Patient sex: F
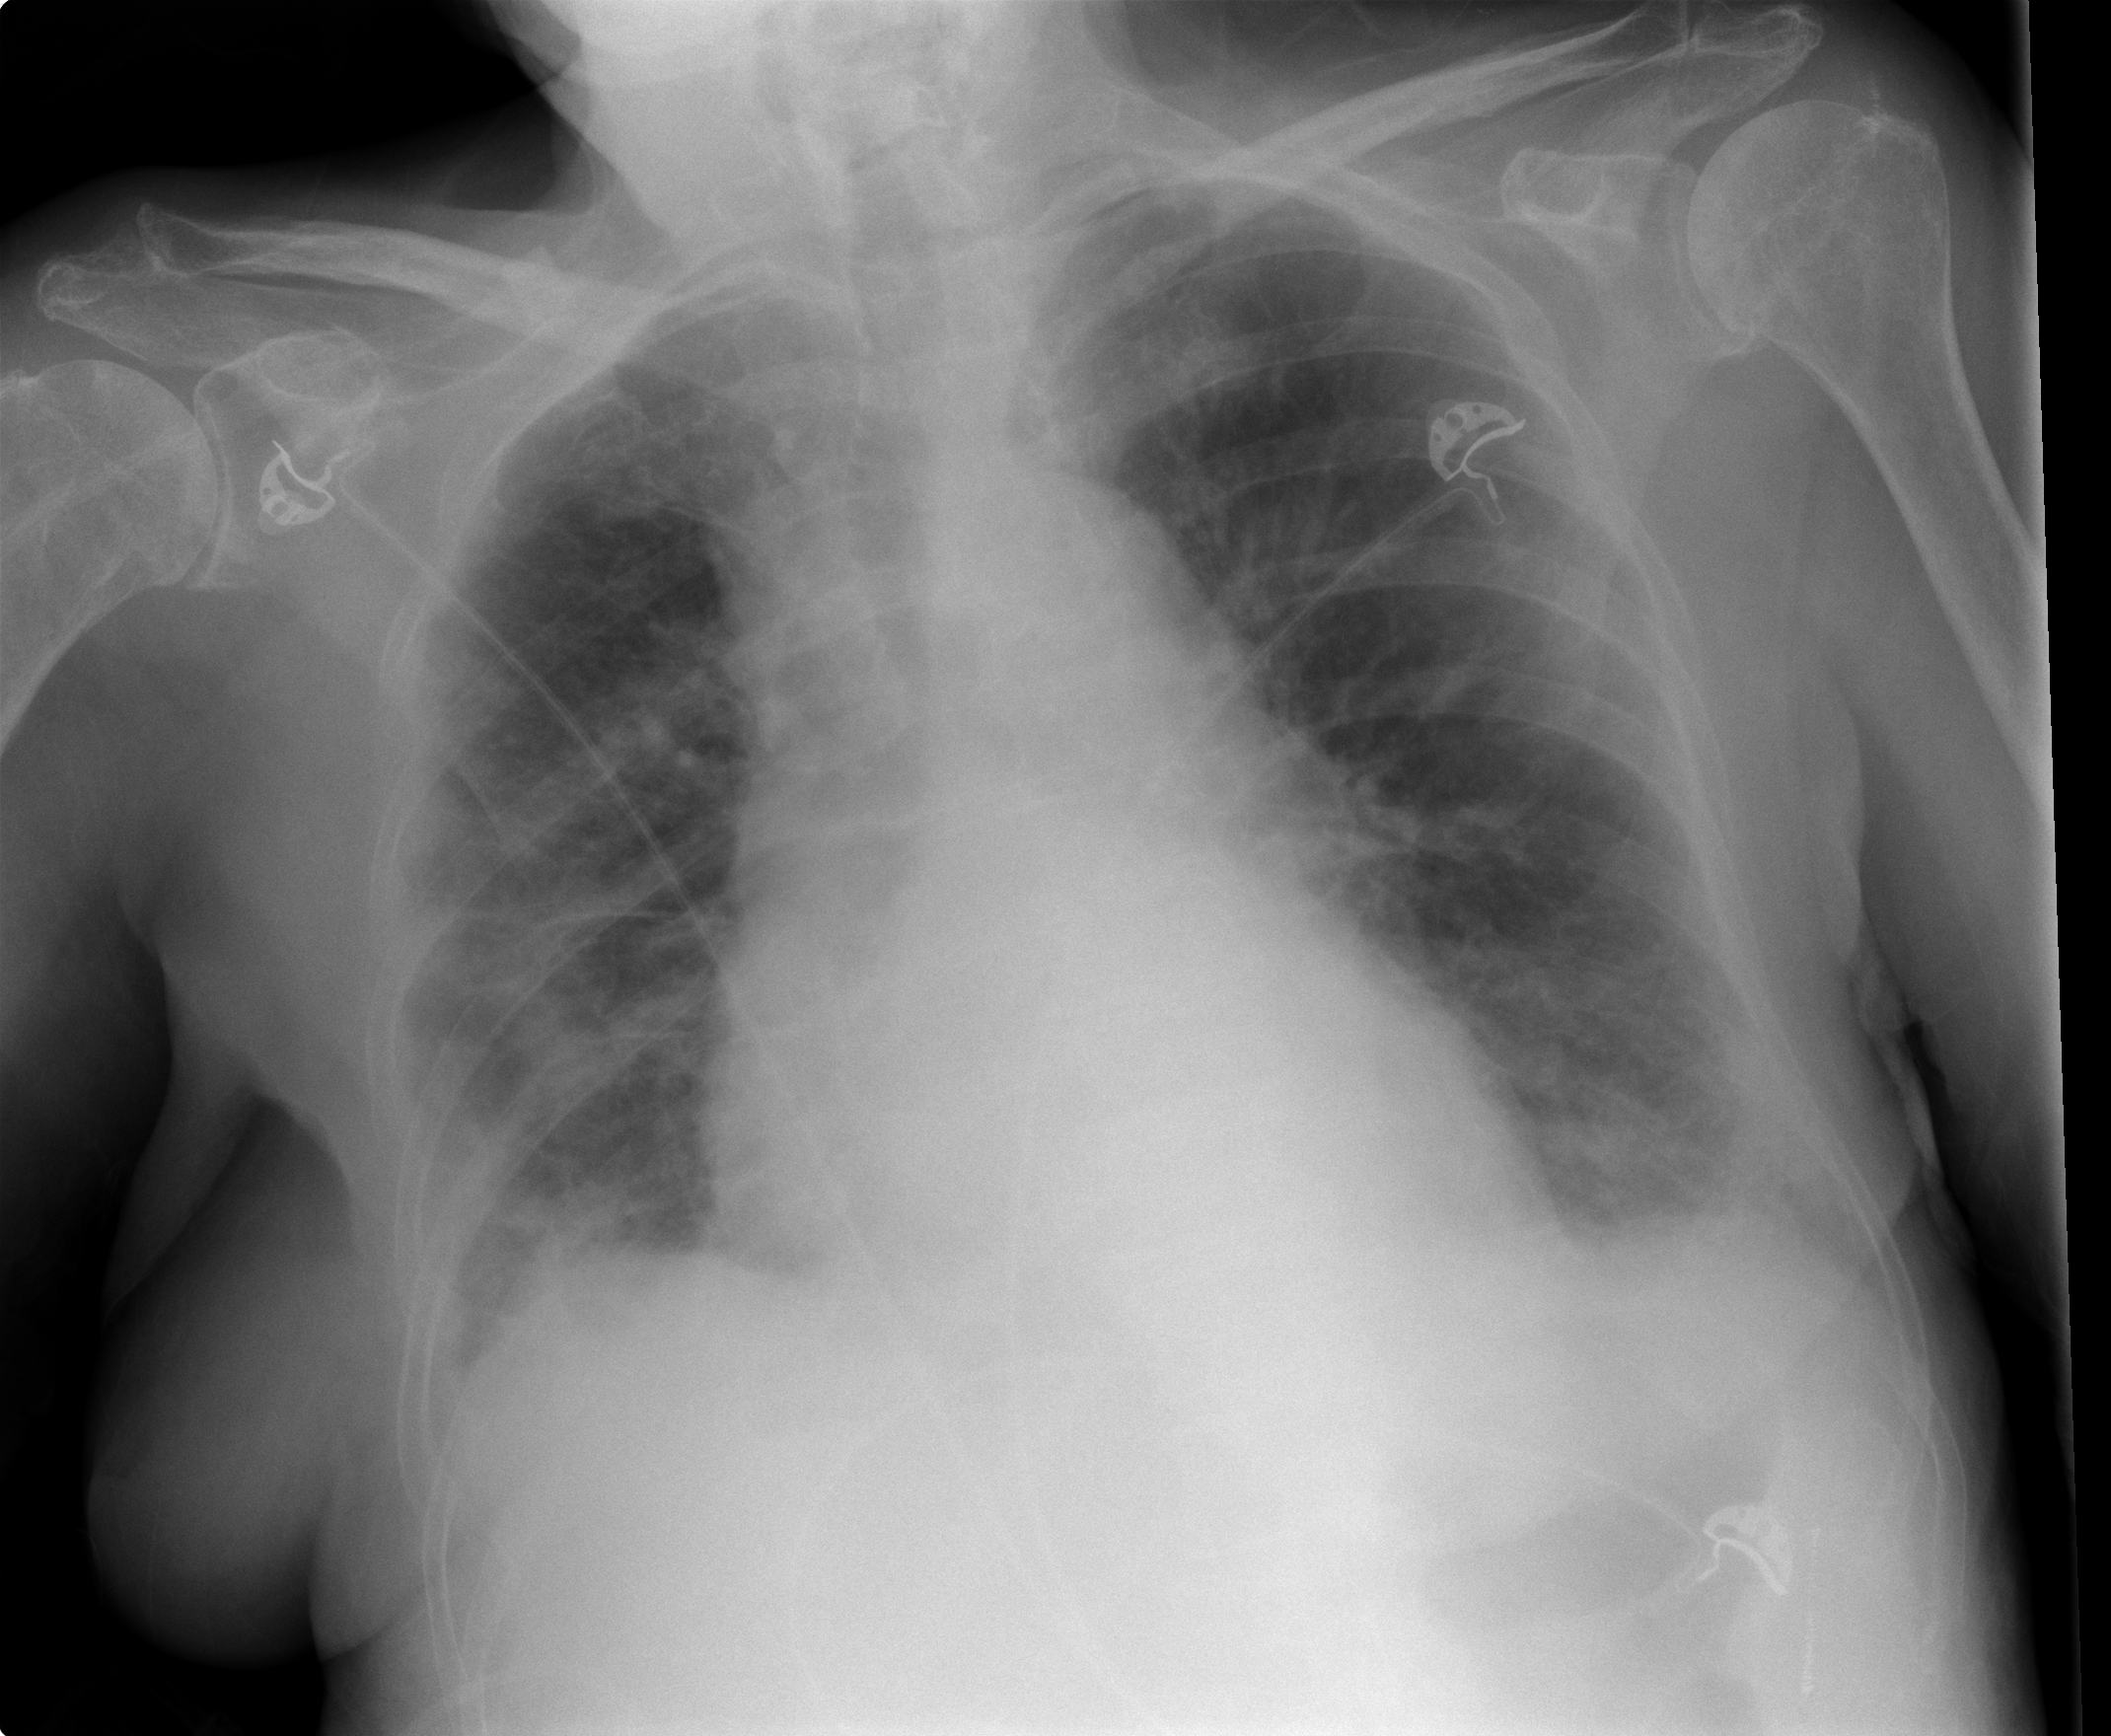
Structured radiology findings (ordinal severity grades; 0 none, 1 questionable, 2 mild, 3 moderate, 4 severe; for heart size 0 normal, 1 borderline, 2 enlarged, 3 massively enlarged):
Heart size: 0
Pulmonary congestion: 0
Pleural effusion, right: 1
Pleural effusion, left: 1
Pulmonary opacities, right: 2
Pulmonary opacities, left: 0
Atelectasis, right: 0
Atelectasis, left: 1